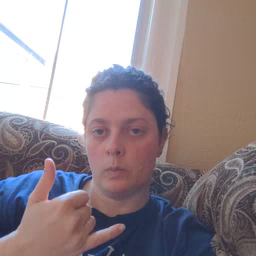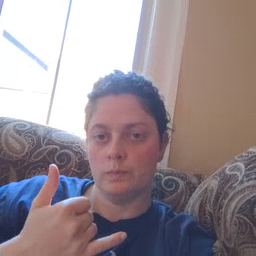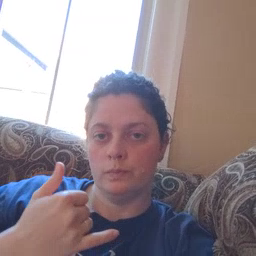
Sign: snow